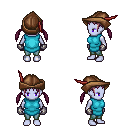
a pixel art fantasy rpg character, female body template, dark elf, purple skin, teal tunic, teal pants, white blonde twin-tailed hairstyle, leather cap, metal gloves, four views (front, back, left, right), 2x2 character sprite sheet, small pixel art, hard edges, no anti-aliasing